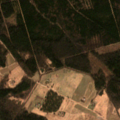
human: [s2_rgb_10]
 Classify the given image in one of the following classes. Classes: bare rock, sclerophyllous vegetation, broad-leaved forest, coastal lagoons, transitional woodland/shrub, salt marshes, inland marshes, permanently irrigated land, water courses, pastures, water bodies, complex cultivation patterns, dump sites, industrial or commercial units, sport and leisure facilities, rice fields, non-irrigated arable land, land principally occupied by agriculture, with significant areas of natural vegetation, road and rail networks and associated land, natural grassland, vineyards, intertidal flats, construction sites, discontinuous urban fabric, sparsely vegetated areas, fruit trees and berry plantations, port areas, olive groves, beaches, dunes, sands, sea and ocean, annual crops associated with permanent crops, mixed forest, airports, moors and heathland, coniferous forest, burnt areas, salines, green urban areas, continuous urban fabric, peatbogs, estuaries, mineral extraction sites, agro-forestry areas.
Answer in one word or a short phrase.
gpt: pastures, complex cultivation patterns, coniferous forest, mixed forest, transitional woodland/shrub